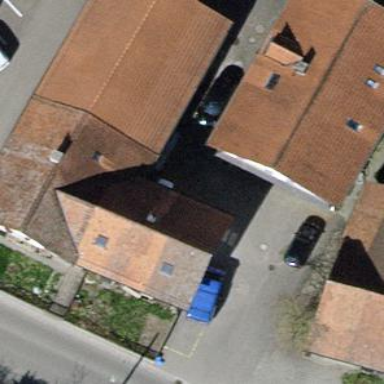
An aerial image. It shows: Semi-detached house with gabled roof.